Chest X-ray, AP view. Patient: 55 years old, sex F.
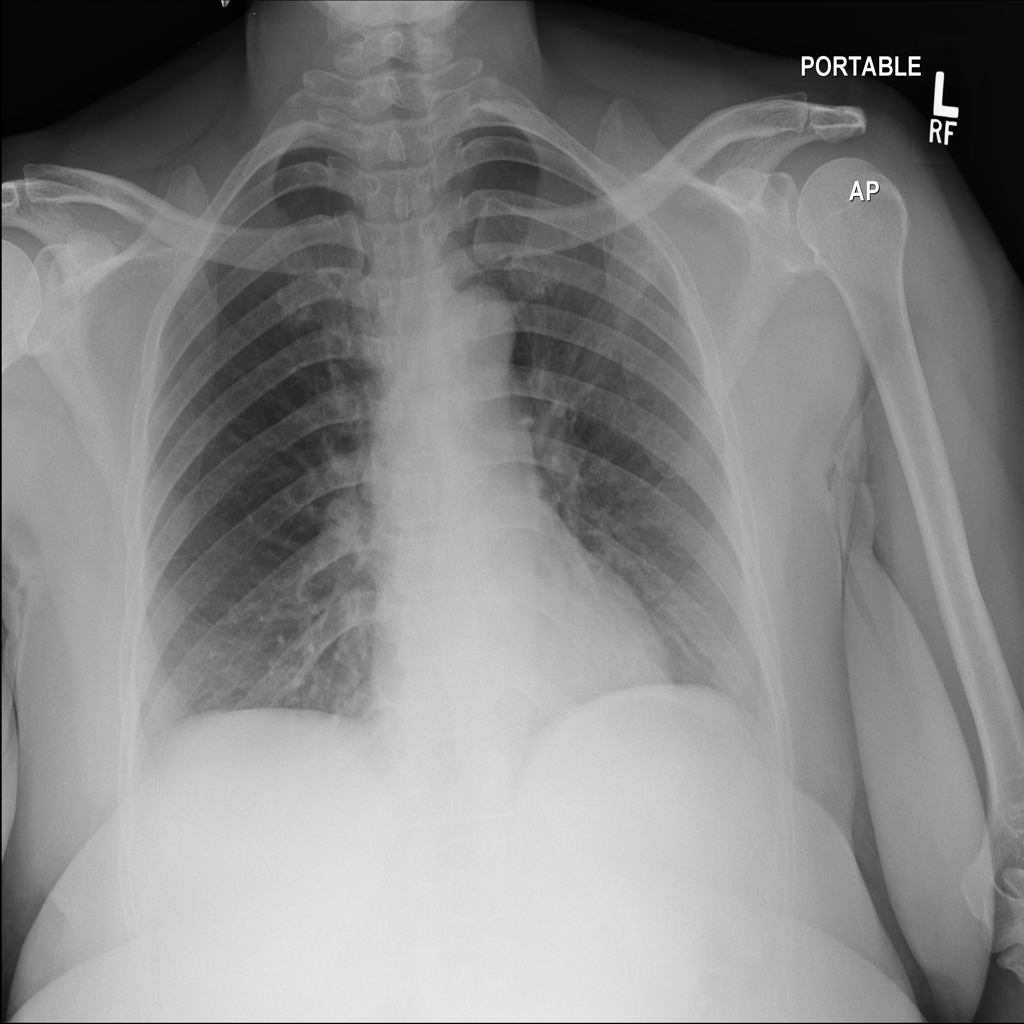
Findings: No Finding